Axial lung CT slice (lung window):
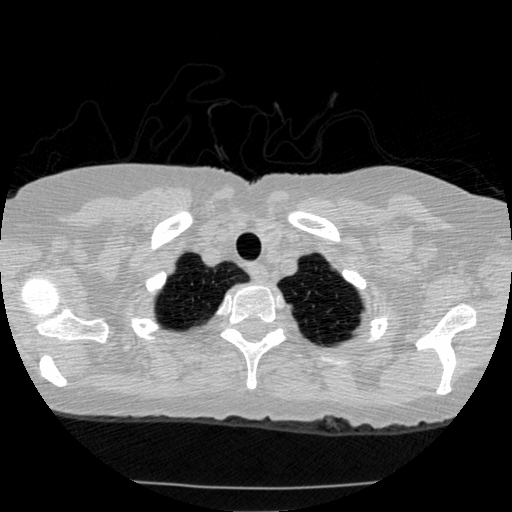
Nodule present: no